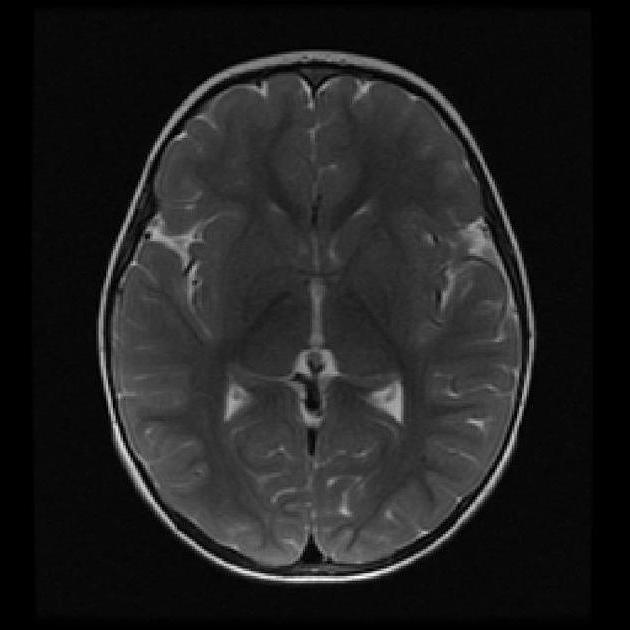
Label: notumor